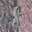
Label: 8